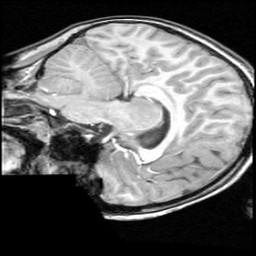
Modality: T1w
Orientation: sagittal
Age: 9
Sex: female
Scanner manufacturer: ge
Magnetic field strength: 1.5 T
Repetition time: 0.03333 s
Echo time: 0.008 s